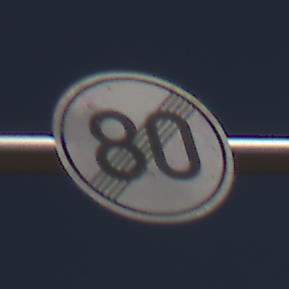
Verkehrszeichen: EndeGeschwindigkeit80
Umgebung: Outdoor, Nature
Tageszeit: Midday
Wetter: Clear
Licht: Natural
Jahreszeit: NotSpecified
Kontrast: HighContrast